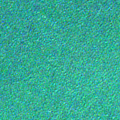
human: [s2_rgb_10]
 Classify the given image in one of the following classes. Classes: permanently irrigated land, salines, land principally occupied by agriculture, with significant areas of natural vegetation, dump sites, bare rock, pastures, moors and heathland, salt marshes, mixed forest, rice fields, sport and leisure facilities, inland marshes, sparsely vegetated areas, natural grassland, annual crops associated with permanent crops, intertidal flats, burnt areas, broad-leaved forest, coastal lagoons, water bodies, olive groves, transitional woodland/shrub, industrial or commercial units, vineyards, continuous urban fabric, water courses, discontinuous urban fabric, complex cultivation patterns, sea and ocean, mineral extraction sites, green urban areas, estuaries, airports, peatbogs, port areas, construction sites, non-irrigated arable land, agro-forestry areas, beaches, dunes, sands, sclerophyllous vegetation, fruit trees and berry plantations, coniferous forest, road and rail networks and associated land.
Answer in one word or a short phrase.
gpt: sea and ocean